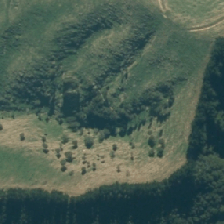
Land cover: high_producing_grassland